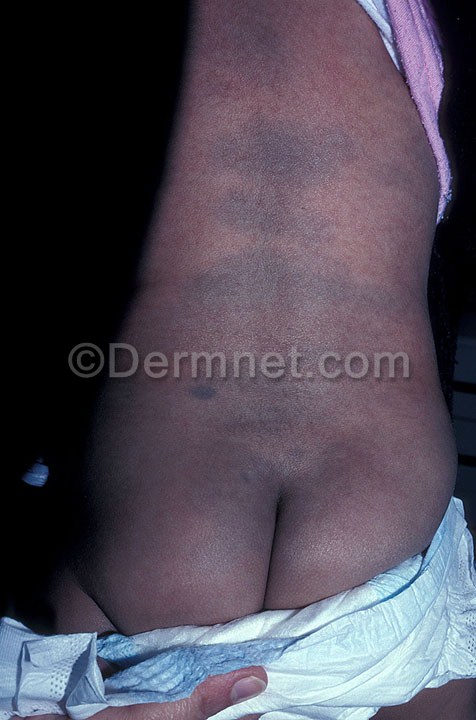
Disease: Melanoma Skin Cancer Nevi and Moles